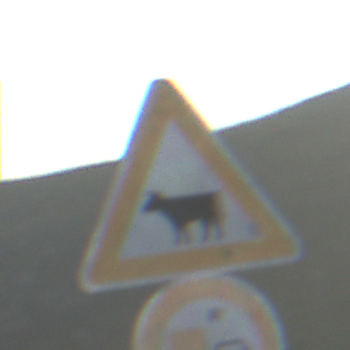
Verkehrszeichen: ViehtriebRechts
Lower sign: UeberholverbotKraftfahrzeuge
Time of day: SunriseSunset
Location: Outdoor (Nature)
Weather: PartlyCloudy
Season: Summer
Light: Natural